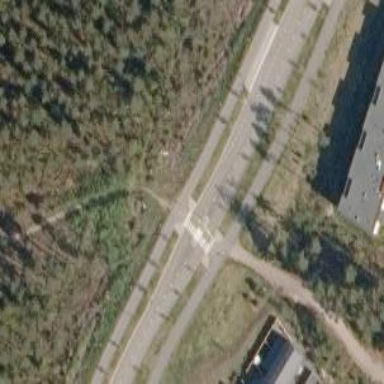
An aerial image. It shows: Uncontrolled crossing on the road.